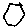
Label: hexagon